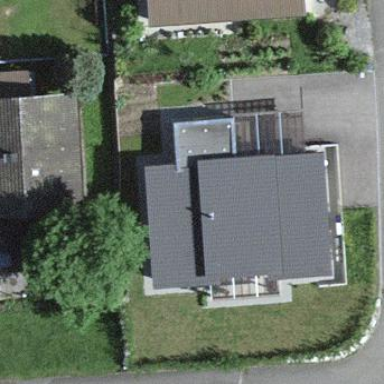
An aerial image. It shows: Simple and straightforward house.